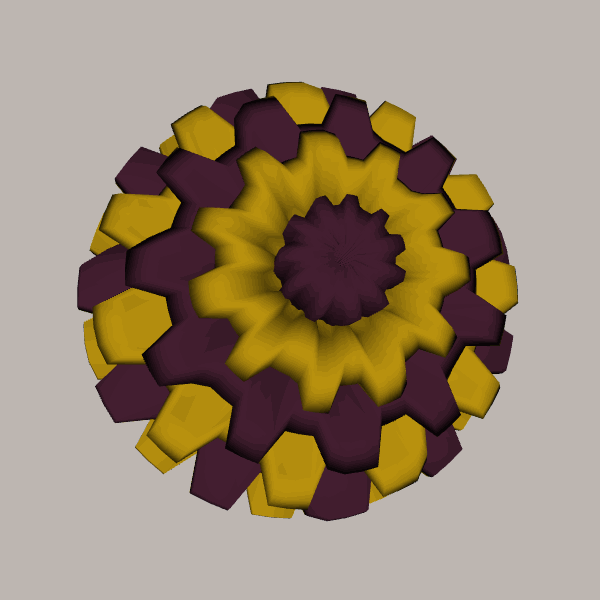
Background: light